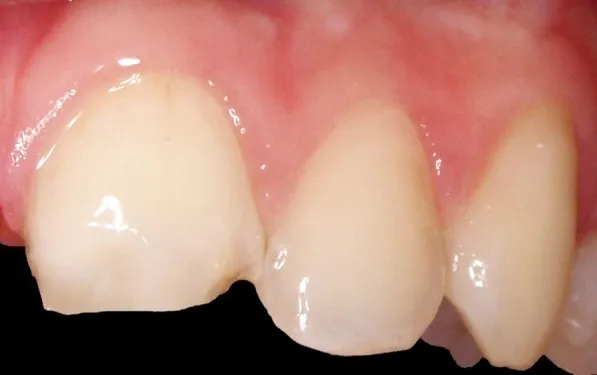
Tooth 21 after removal of provisional composite restoration.
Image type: medical_photograph (other_medical_photograph)